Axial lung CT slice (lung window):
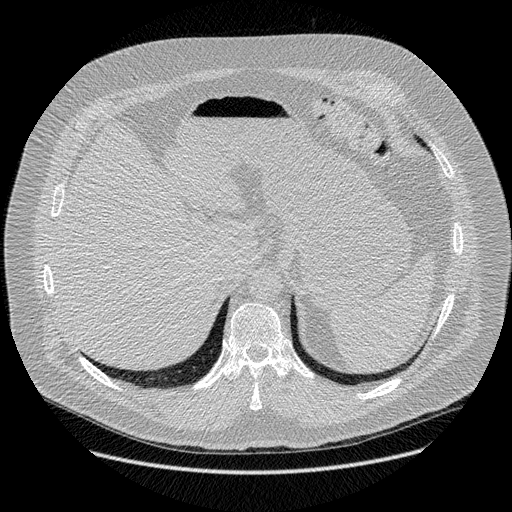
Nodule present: no